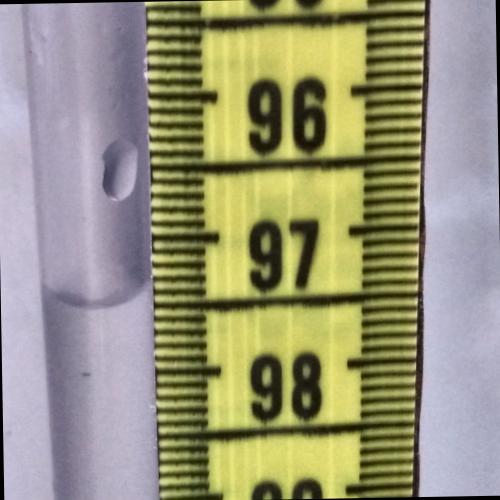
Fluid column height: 97.5 cm